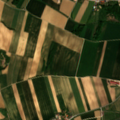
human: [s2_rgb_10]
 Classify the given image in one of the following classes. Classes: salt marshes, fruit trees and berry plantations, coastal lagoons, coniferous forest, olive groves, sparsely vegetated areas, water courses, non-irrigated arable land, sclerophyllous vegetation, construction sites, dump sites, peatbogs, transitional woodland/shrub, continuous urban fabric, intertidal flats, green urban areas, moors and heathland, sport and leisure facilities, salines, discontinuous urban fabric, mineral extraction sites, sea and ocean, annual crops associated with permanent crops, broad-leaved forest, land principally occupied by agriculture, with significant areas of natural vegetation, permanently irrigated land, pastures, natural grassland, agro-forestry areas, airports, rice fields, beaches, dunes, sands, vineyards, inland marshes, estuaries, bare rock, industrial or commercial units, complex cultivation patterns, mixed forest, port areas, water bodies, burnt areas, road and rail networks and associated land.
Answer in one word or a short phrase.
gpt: discontinuous urban fabric, non-irrigated arable land, land principally occupied by agriculture, with significant areas of natural vegetation